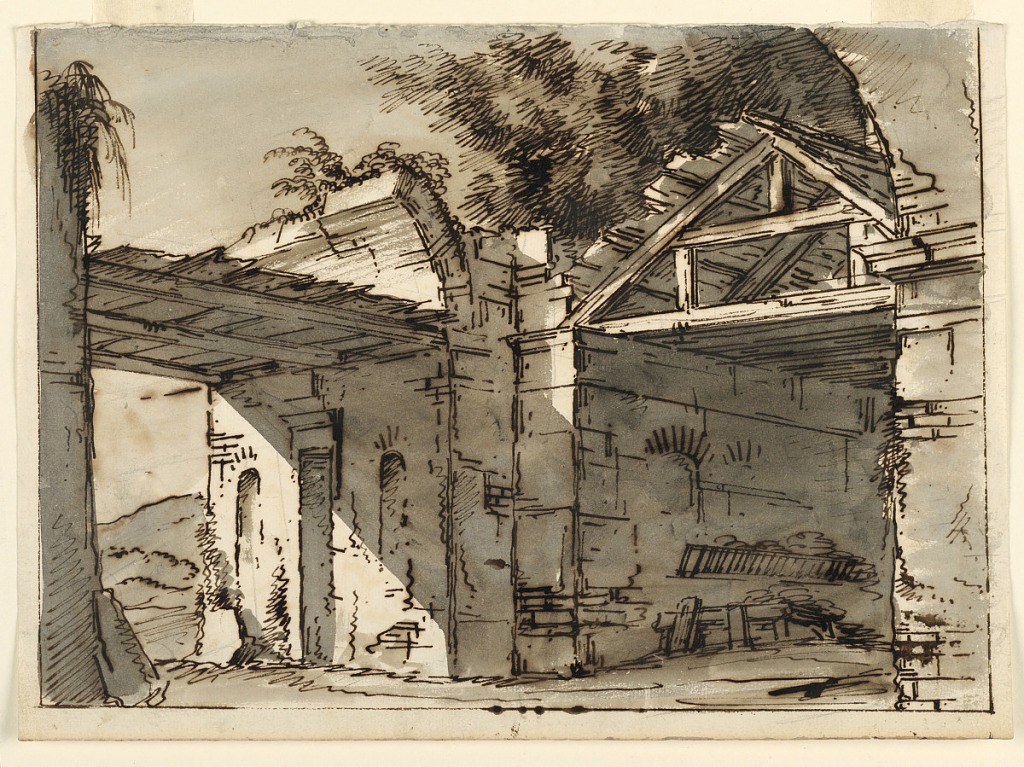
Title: Stage Design, Ruins in Landscape
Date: early 19th century
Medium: Pen and bistre ink, brush and sepia wash on paper
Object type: Drawing
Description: Horizontal rectangle. Ruins of vaulted building in landscape.